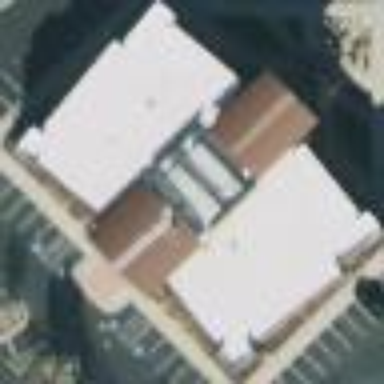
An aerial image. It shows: Commercial building.